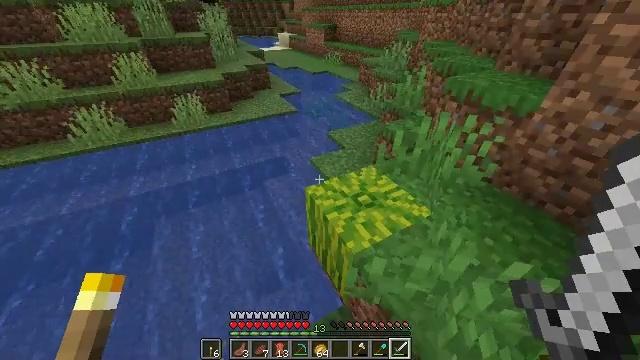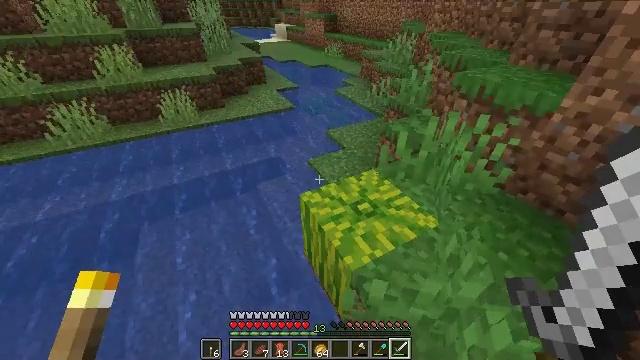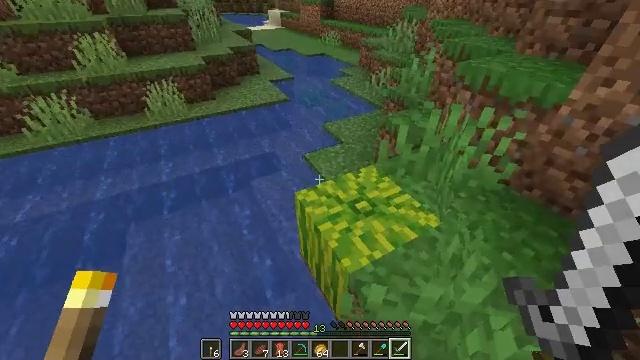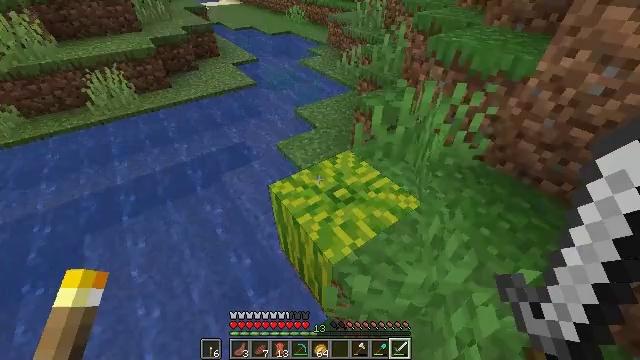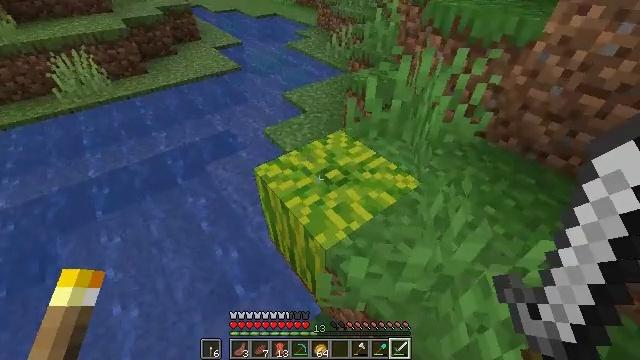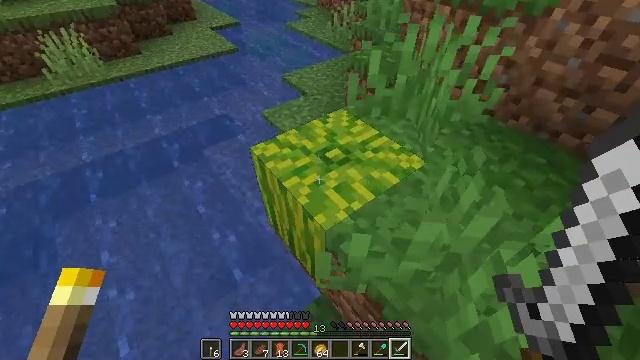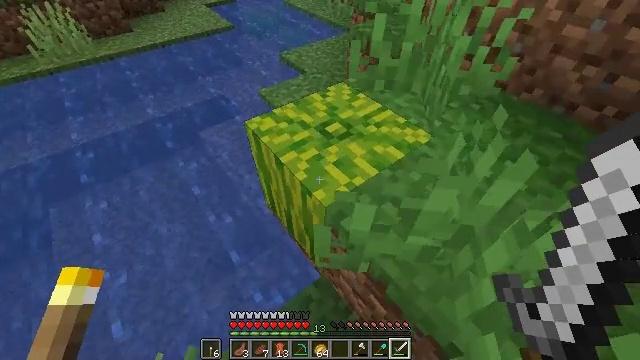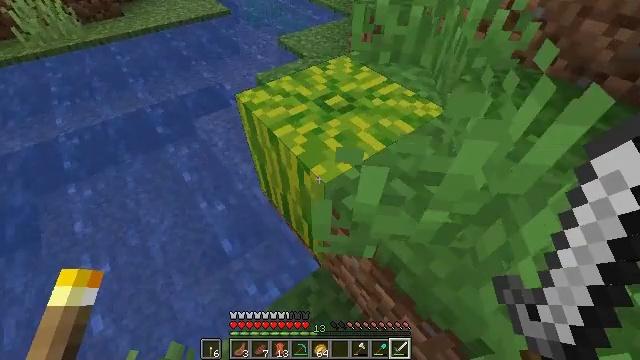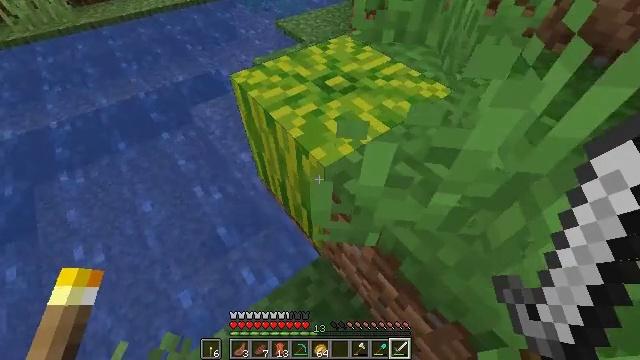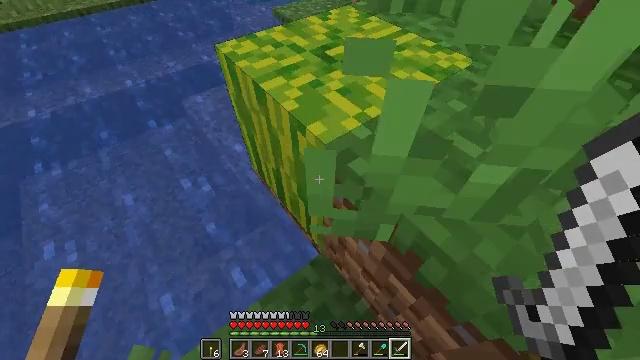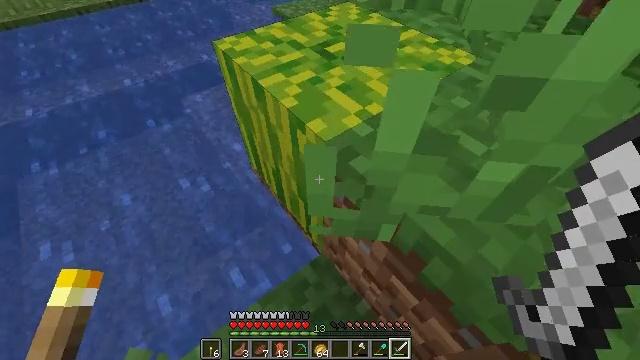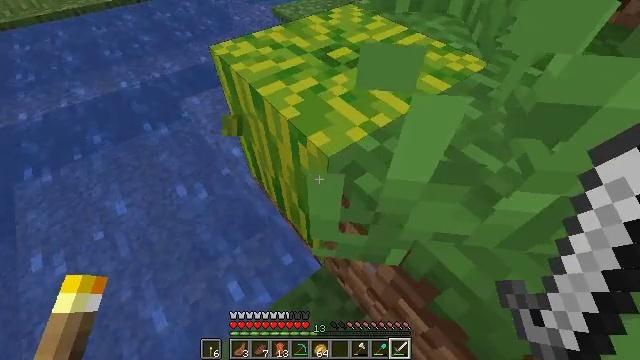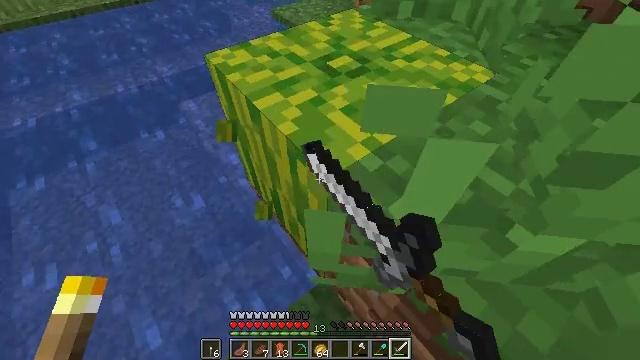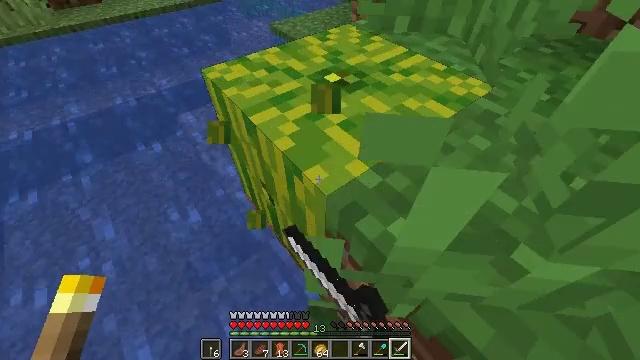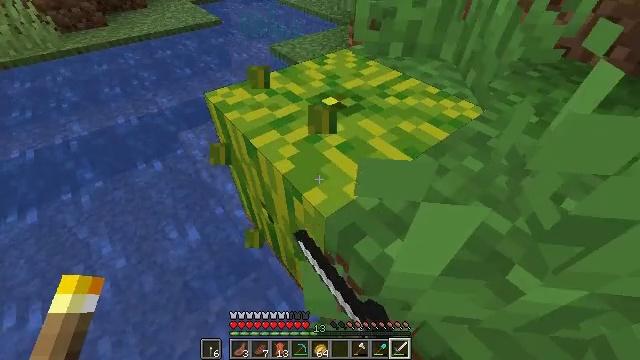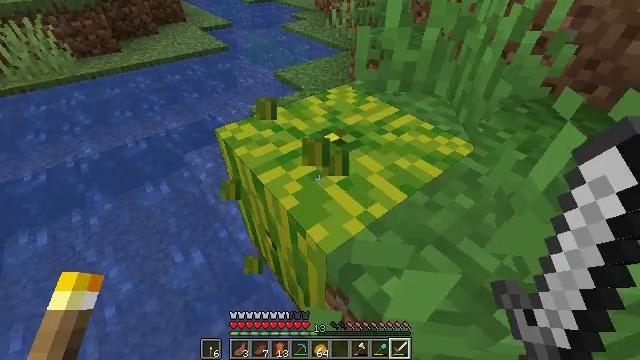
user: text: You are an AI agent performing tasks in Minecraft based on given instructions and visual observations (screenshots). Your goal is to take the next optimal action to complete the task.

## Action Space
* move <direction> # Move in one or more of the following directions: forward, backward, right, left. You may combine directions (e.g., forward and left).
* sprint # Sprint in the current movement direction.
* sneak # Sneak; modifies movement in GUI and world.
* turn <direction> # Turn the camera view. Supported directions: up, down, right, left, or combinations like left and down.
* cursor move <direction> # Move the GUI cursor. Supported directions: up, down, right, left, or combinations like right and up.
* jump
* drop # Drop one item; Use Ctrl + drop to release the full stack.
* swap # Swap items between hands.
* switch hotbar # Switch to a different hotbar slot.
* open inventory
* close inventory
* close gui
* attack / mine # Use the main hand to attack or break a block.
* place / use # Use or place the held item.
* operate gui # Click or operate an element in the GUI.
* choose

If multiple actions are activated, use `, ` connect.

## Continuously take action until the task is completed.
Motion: motion action
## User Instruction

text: Break the melon to get slices.
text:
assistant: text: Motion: no_op
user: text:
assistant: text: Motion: turn down
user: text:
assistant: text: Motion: turn right and down
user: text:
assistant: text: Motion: turn right and down
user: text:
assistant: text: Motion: turn down
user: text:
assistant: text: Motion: turn down
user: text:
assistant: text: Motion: move forward
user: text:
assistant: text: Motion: move forward, turn down
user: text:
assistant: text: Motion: move forward
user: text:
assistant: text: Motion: move forward
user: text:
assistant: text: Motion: attack / mine
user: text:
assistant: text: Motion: attack / mine
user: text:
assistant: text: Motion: turn up, attack / mine
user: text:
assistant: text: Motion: turn up, attack / mine
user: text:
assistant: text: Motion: turn up, attack / mine
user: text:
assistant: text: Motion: turn left and up, attack / mine
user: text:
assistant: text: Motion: attack / mine
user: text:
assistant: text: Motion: attack / mine
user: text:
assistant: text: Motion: attack / mine
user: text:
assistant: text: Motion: attack / mine
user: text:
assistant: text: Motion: attack / mine
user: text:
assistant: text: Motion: turn right and down, attack / mine
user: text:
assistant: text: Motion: turn right and down, attack / mine
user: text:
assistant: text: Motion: attack / mine
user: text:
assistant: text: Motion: attack / mine
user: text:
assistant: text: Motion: attack / mine
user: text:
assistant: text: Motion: attack / mine
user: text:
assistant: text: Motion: attack / mine
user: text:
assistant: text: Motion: attack / mine
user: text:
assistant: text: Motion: attack / mine